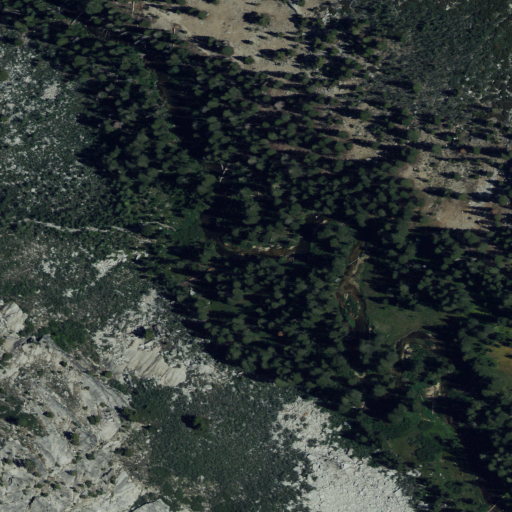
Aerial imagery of plain(s) in California named Cement Table Meadow containing shrub, evergreen forest, and woody wetlands